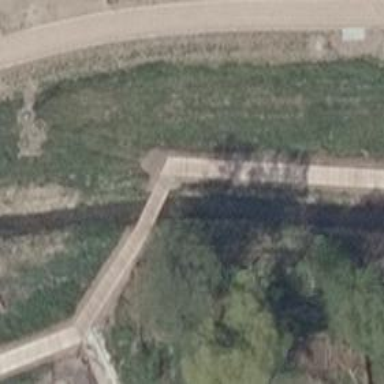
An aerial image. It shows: Footway bridge.